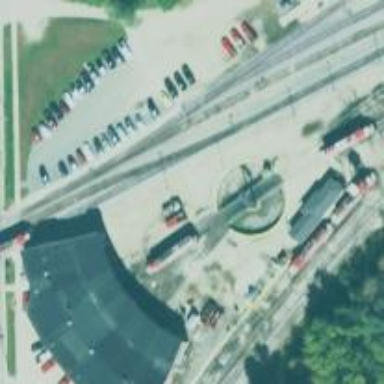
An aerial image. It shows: Railway yard in service.